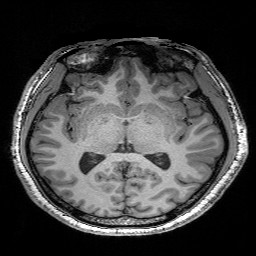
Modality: T1w
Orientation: coronal
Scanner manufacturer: siemens
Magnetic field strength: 3 T
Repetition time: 2.25 s
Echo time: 0.00418 s